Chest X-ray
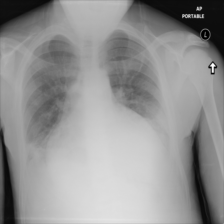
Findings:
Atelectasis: negative
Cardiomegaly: negative
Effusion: positive
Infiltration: negative
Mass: negative
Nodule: negative
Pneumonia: negative
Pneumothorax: negative
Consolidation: negative
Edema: negative
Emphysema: negative
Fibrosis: negative
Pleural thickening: negative
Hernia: negative